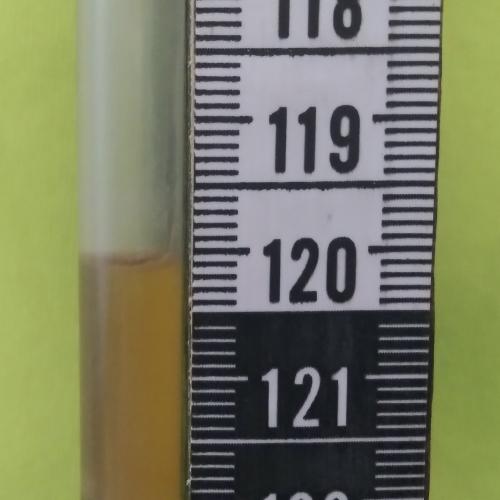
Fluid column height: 120.1 cm